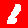
Digit: 1